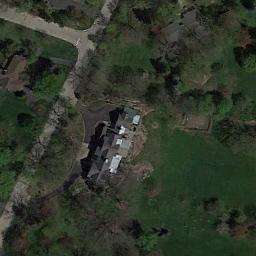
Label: sparse_residential